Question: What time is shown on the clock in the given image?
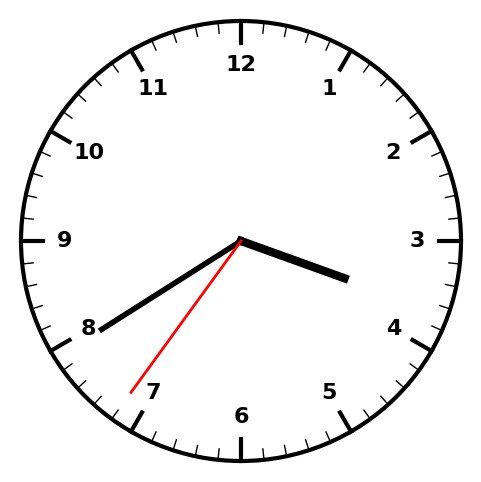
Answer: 03:39:36